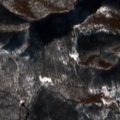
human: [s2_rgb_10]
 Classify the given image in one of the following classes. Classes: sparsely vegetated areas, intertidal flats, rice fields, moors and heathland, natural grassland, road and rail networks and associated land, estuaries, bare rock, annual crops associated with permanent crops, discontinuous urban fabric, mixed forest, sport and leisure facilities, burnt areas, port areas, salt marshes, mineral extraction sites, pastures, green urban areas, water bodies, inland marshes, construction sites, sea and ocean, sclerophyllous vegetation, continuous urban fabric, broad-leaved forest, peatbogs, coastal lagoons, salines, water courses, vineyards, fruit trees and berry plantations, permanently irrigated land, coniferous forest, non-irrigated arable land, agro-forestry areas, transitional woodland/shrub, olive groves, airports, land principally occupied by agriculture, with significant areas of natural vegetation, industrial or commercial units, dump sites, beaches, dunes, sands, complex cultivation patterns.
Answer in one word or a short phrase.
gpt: broad-leaved forest, transitional woodland/shrub